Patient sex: M
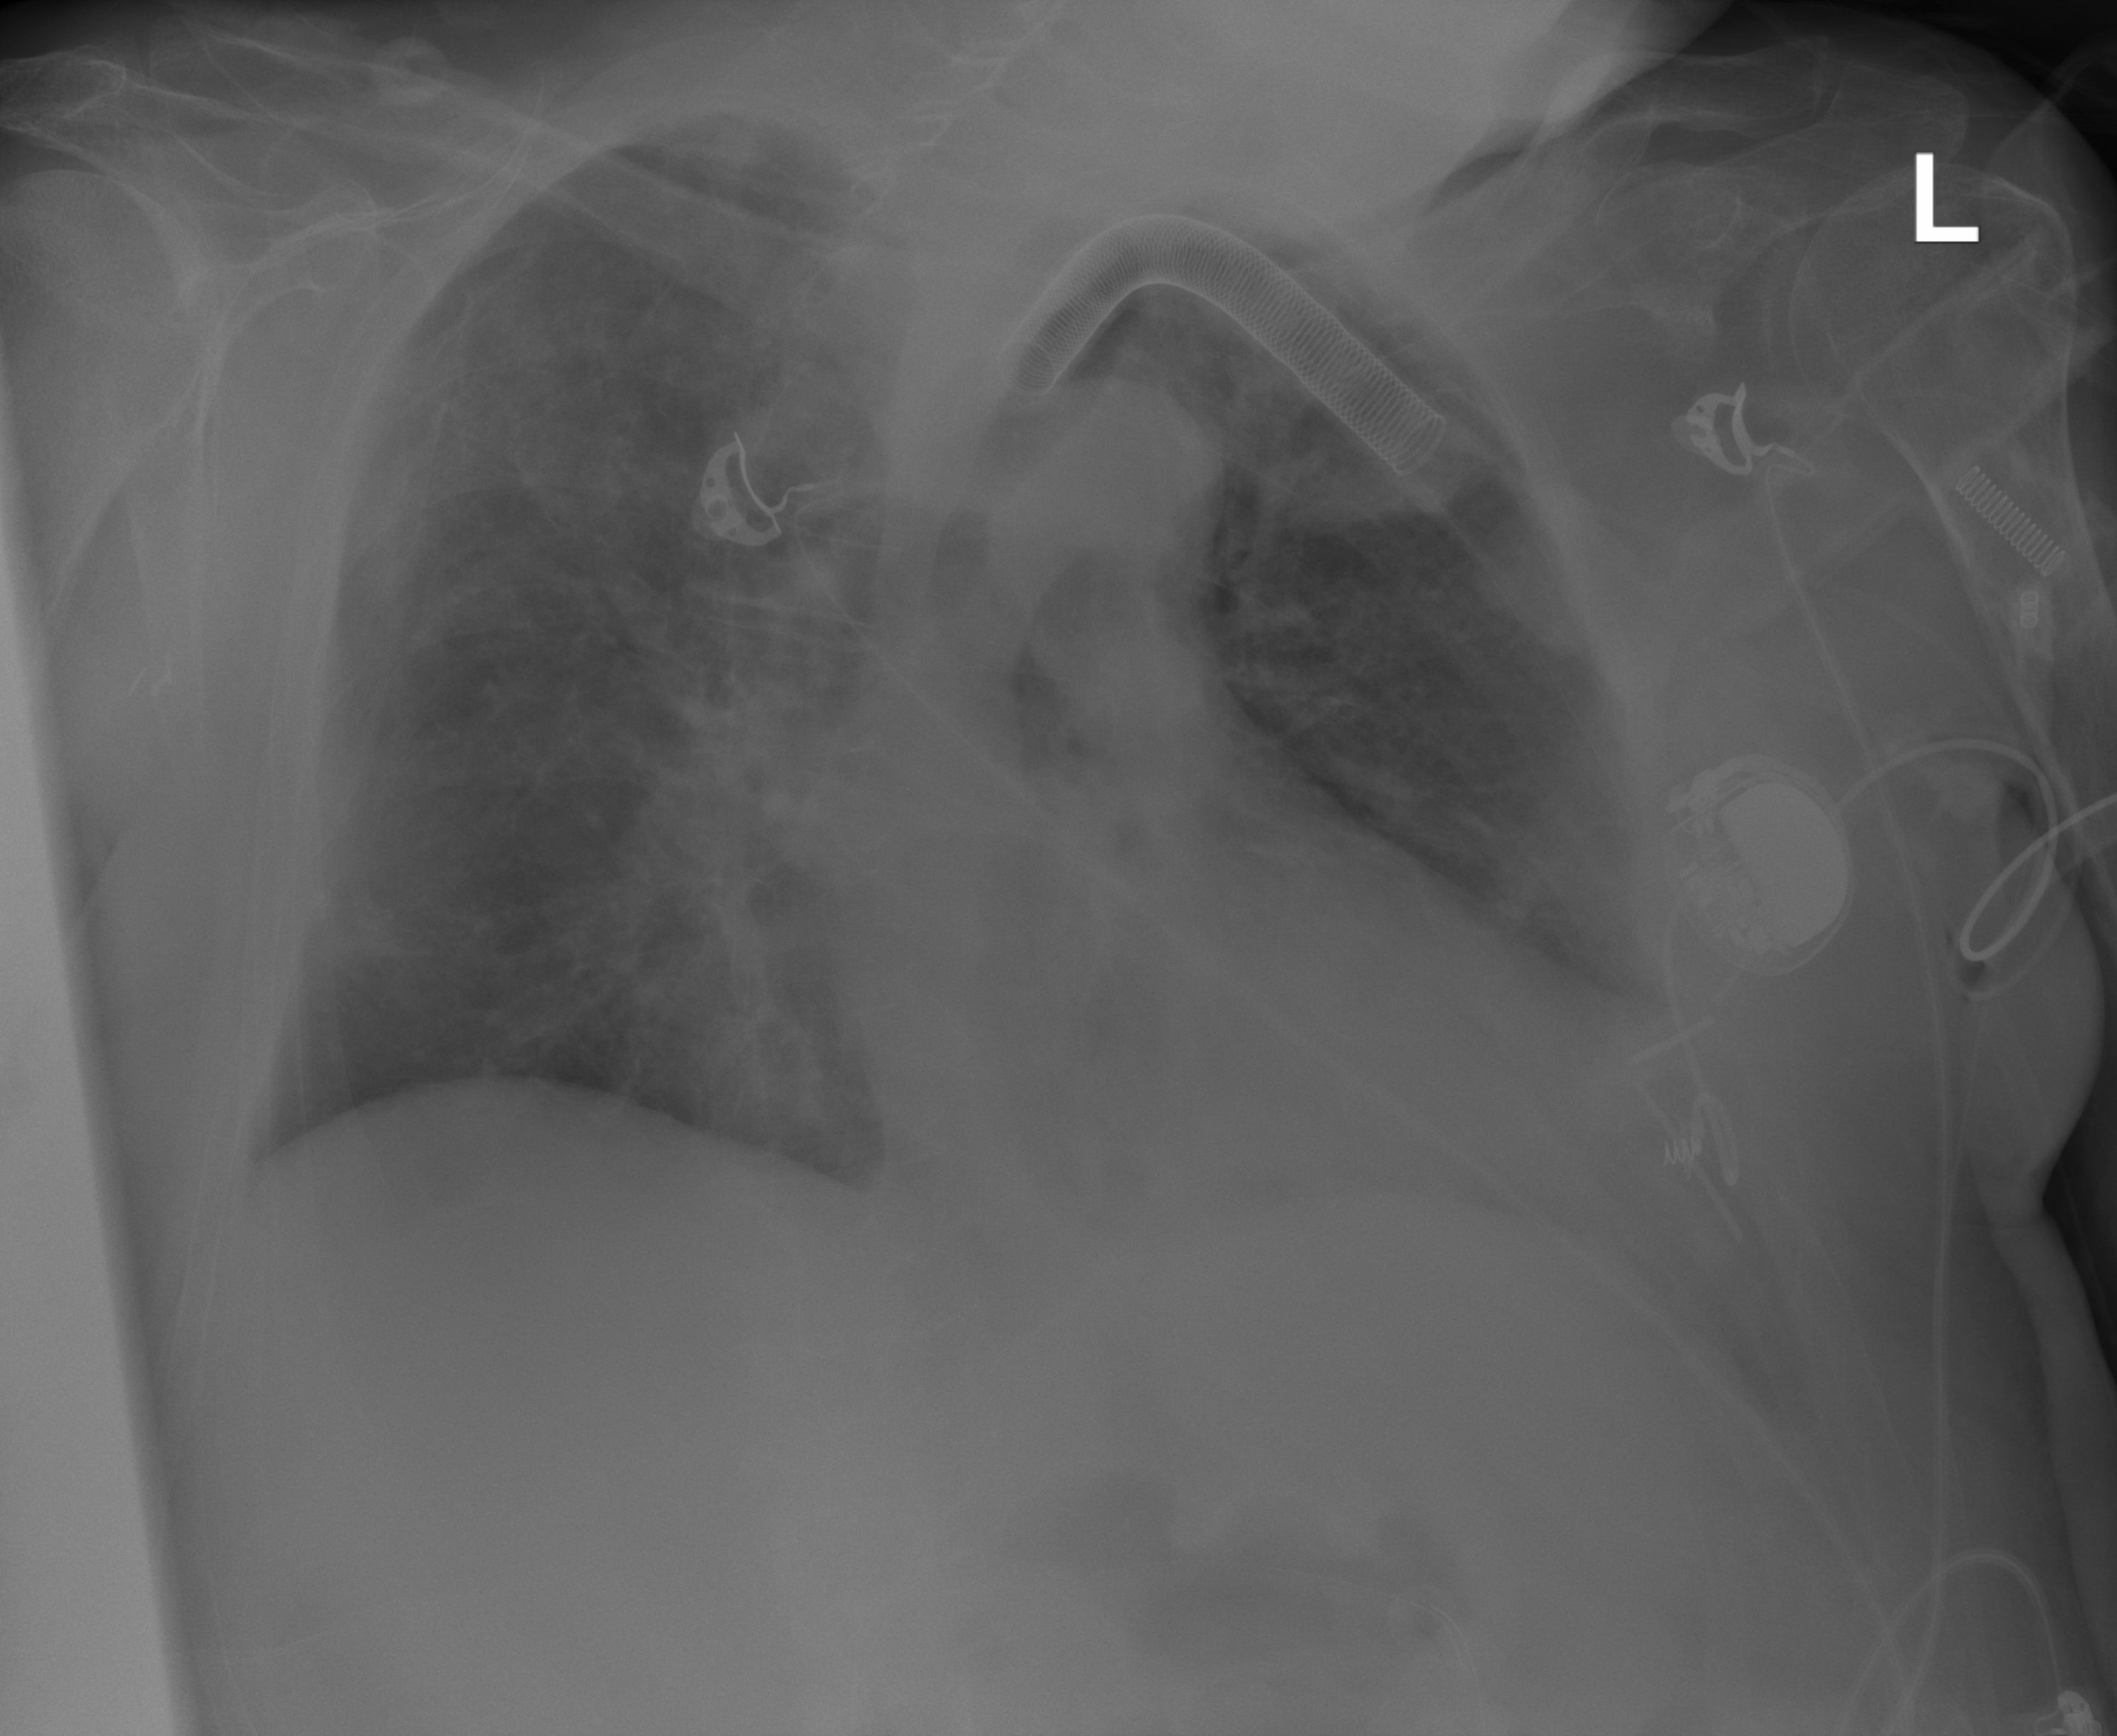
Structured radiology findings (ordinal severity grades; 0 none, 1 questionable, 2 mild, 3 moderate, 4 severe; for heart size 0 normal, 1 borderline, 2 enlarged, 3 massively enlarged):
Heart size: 2
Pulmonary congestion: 2
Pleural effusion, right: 0
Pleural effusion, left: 0
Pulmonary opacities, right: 3
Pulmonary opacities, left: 2
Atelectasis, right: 2
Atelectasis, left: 2